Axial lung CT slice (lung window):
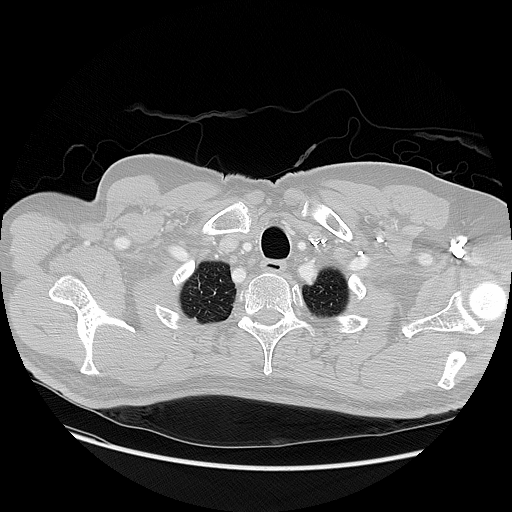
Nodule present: no